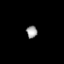
Tissue: skin
Cell type: Epithelial cells
Senescence score: 0.2356
Nuclear area (px): 127
Mean DAPI intensity: 159.079